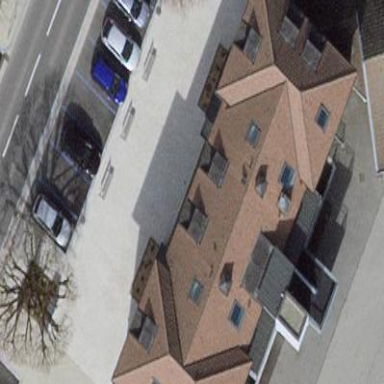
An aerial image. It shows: Part of building.